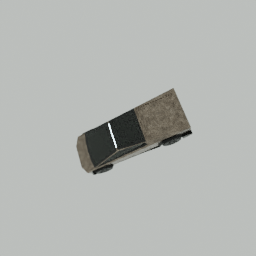
Label: mechanical